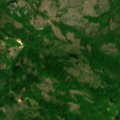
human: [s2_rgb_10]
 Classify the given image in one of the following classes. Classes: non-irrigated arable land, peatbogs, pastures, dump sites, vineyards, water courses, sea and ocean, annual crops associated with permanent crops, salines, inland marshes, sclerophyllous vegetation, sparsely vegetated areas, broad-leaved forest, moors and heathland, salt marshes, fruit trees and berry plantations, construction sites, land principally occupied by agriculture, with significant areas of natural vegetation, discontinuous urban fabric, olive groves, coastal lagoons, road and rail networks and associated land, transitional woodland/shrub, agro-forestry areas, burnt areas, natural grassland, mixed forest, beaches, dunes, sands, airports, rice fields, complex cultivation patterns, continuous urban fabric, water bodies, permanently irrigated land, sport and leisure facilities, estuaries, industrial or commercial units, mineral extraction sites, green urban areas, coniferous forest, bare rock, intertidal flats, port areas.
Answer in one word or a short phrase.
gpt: land principally occupied by agriculture, with significant areas of natural vegetation, broad-leaved forest, natural grassland, transitional woodland/shrub